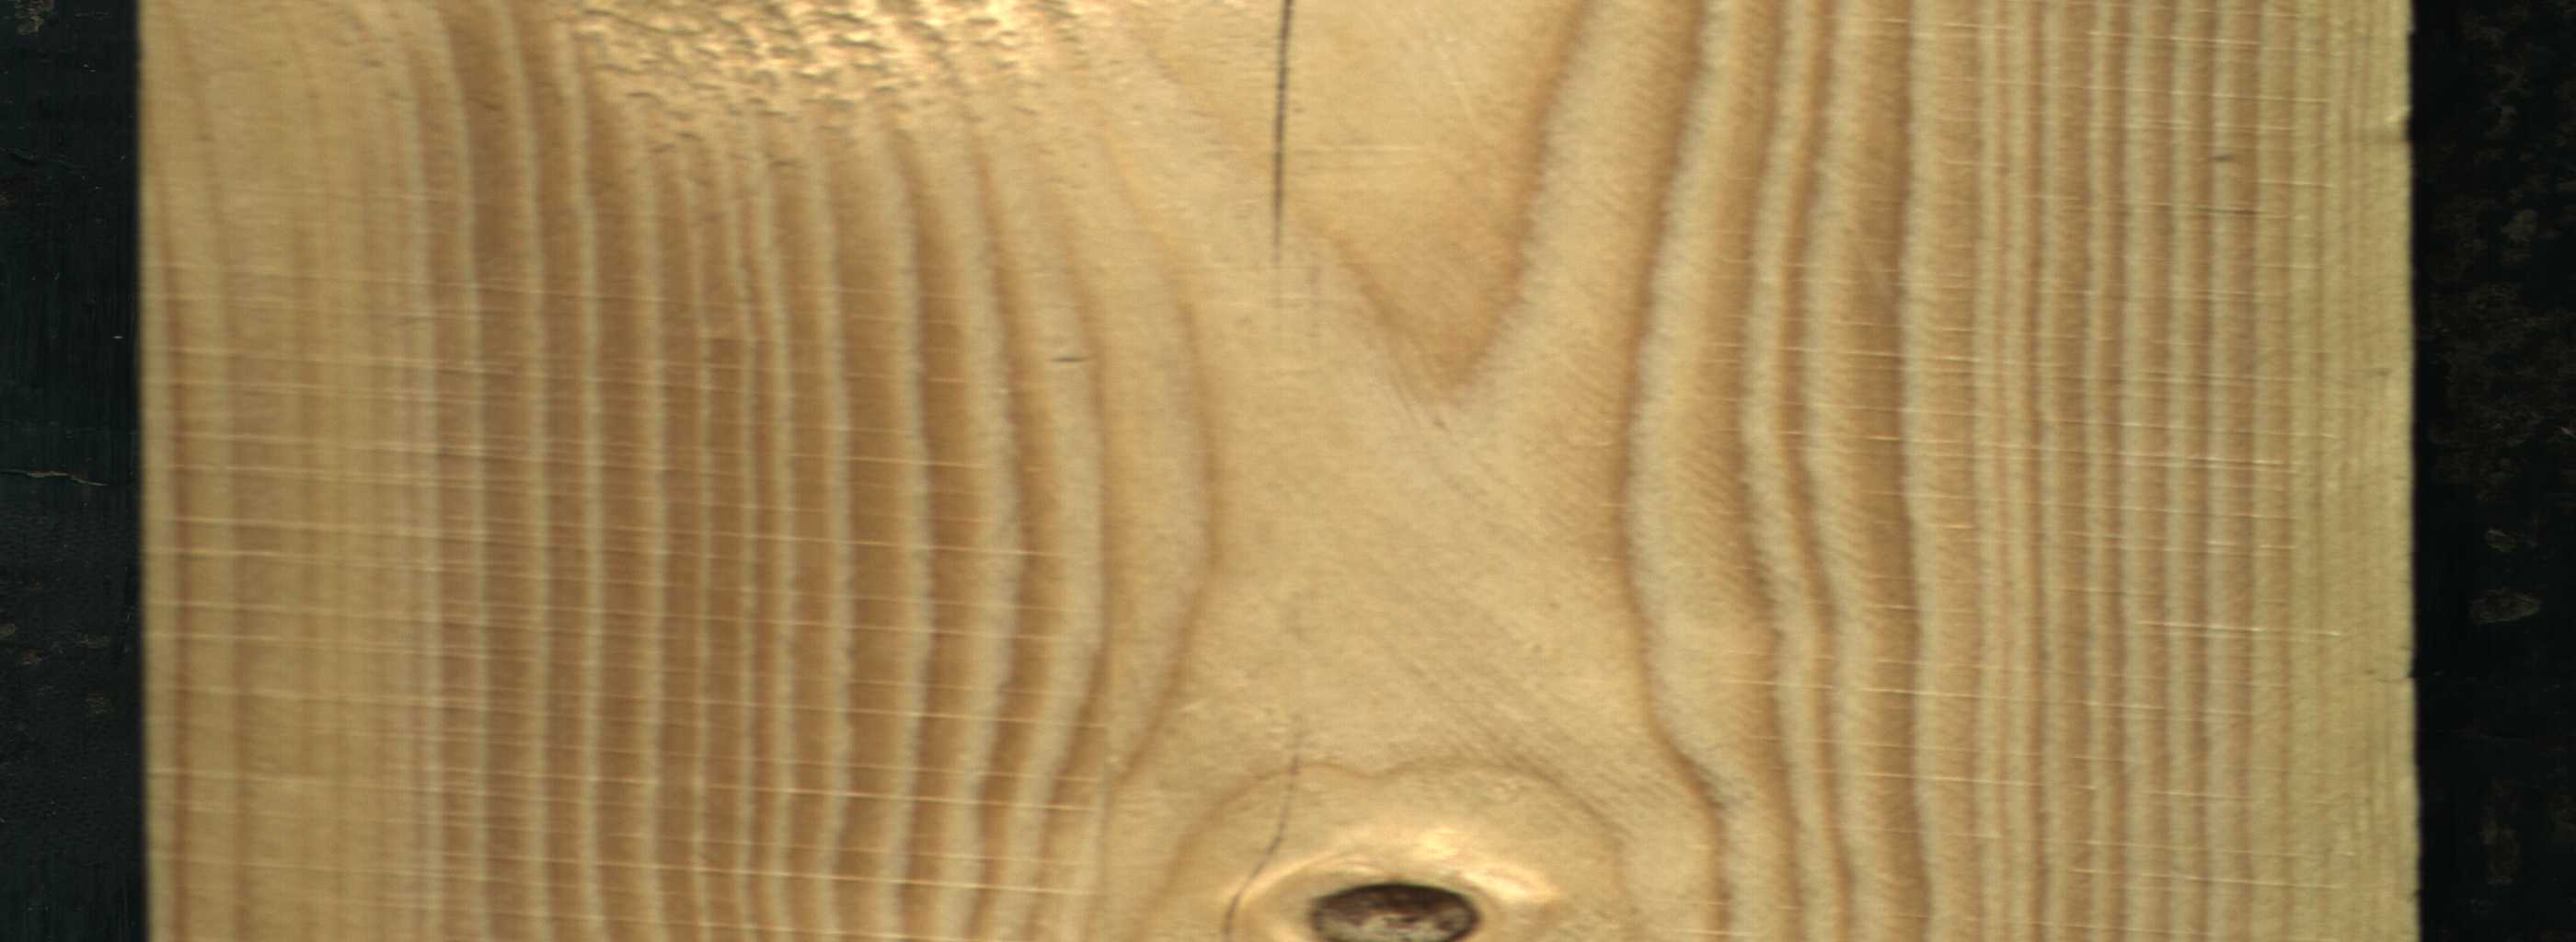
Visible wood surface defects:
Crack
Crack
Dead_Knot